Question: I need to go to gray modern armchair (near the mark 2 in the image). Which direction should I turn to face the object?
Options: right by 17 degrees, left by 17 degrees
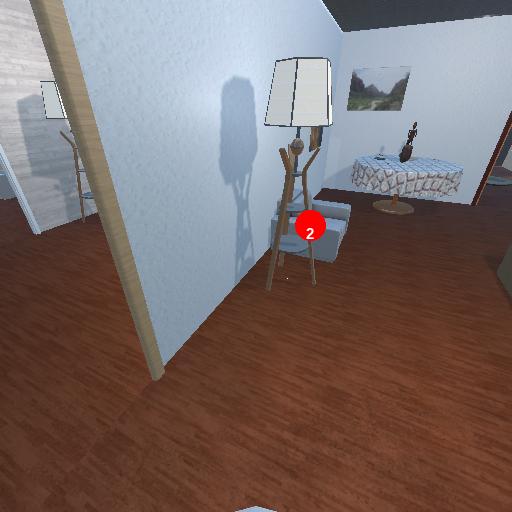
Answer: right by 17 degrees